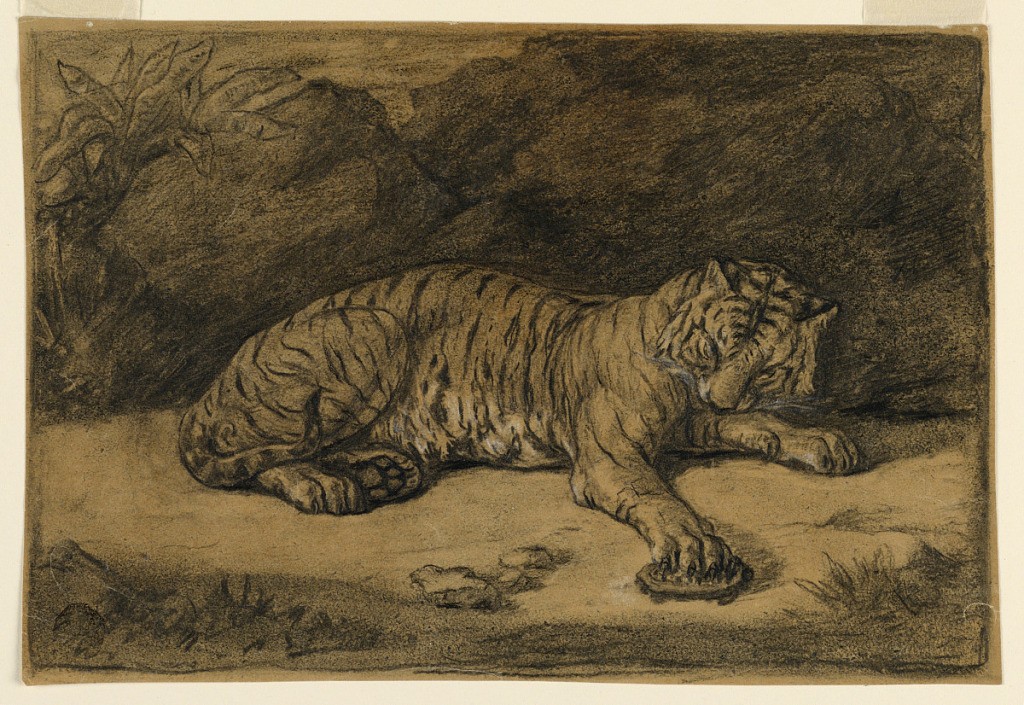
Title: A Tiger and A Tortoise
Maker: Antoine Louis Barye, 1796 – 1875
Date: ca. 1825
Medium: Black and white crayon on brown paper
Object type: Drawing
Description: The tiger is shown lying down and putting his right forefoot upon the tortoise. Rocky background.